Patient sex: M
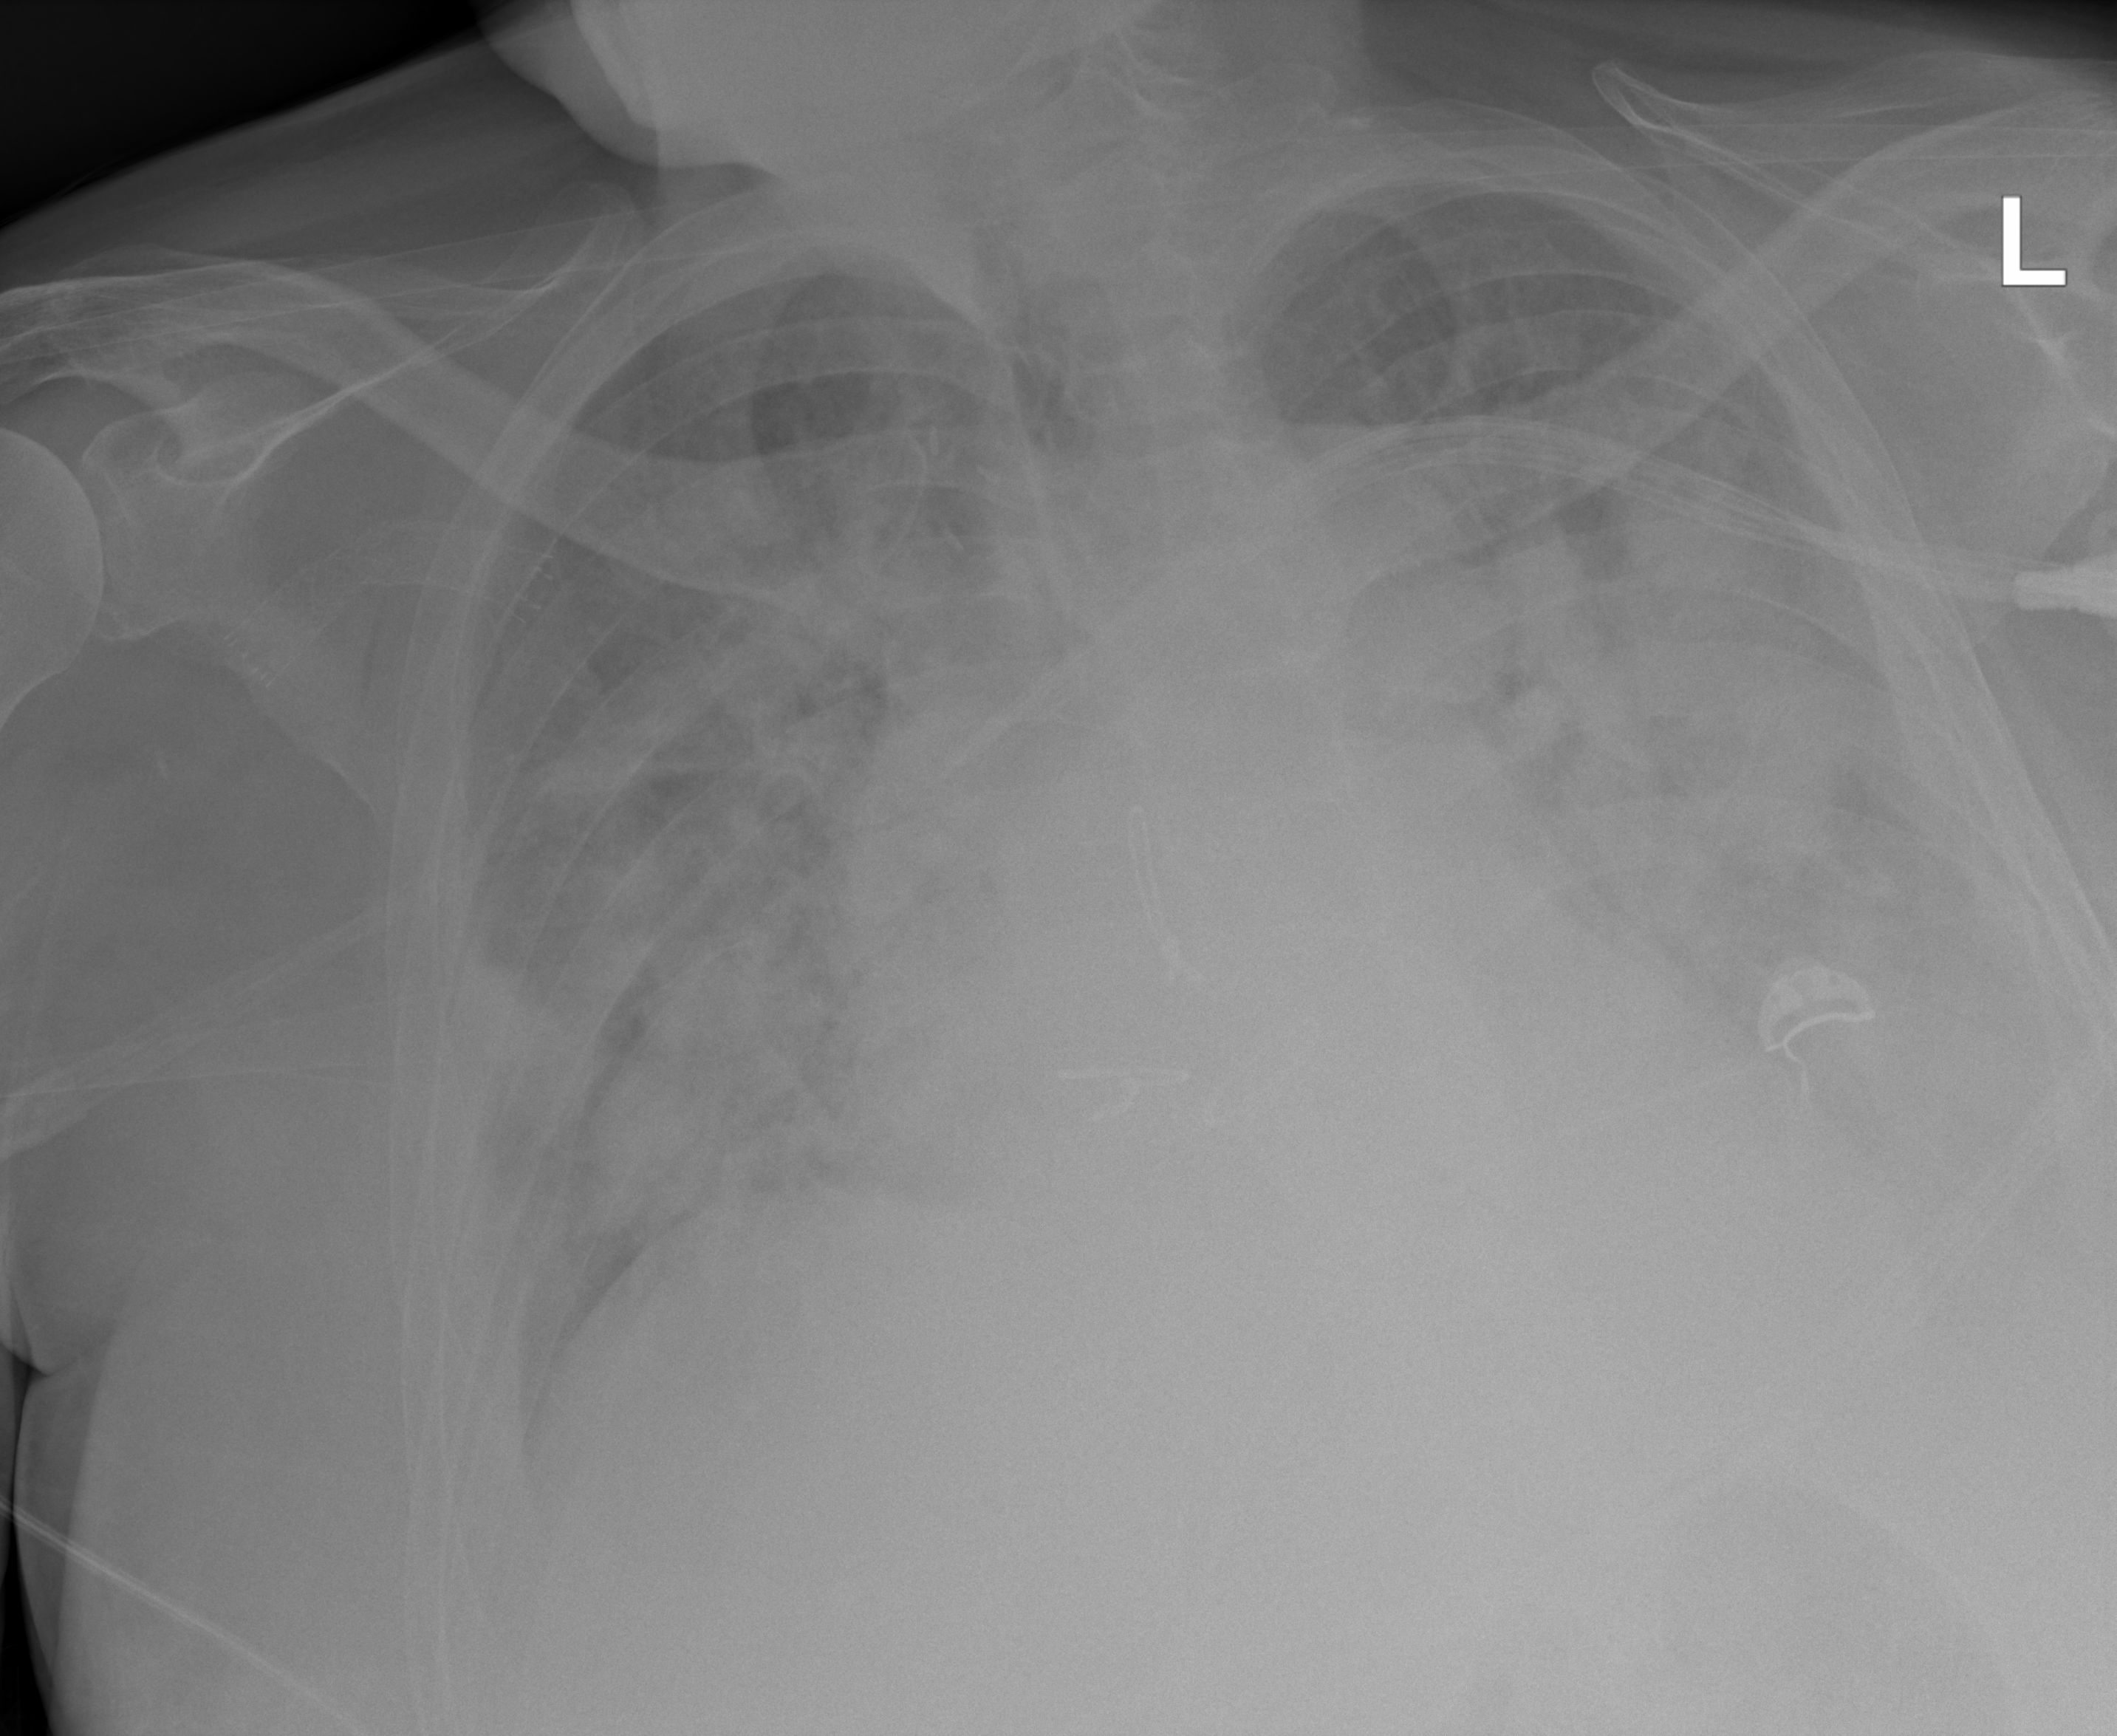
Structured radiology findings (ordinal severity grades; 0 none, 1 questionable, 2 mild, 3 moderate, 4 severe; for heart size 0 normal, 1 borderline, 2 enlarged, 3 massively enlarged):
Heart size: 2
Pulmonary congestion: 4
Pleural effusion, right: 2
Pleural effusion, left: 3
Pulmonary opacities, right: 4
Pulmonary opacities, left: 4
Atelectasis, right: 2
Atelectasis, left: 2